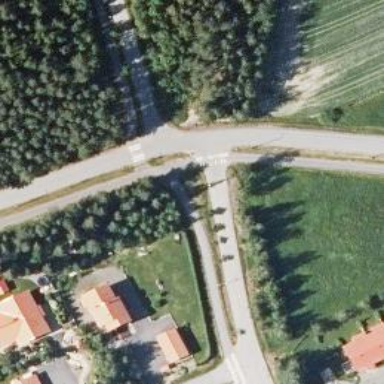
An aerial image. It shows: Marked crossing on the road.